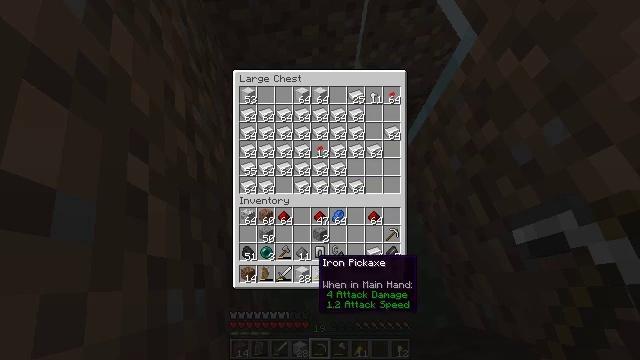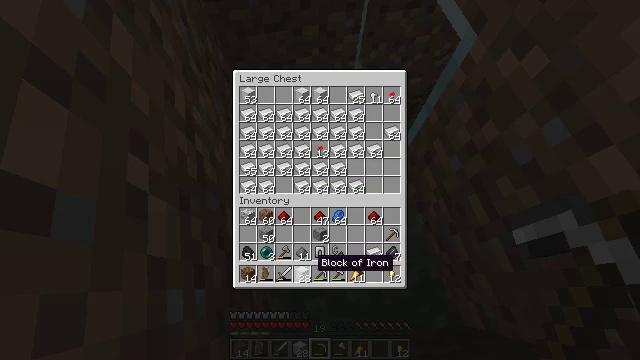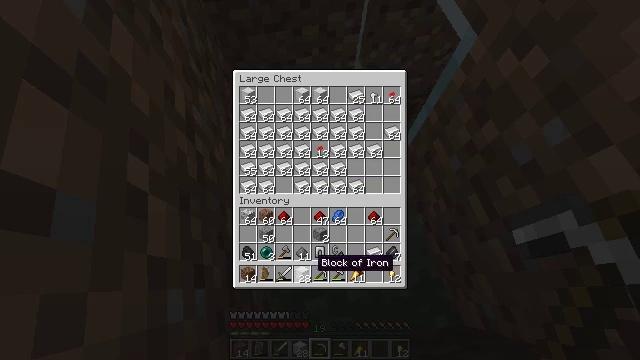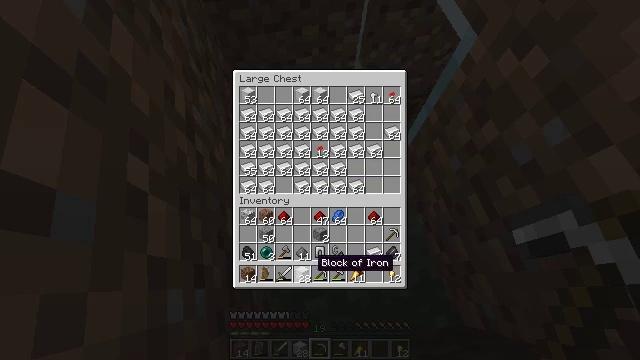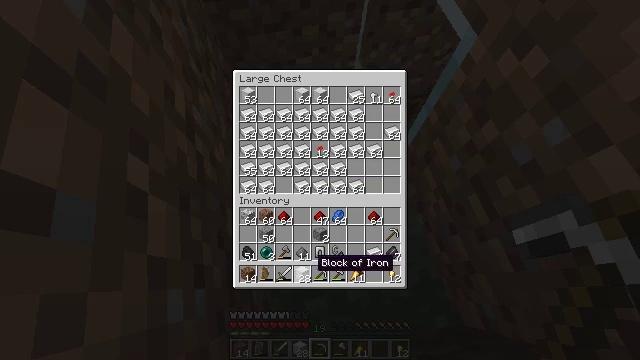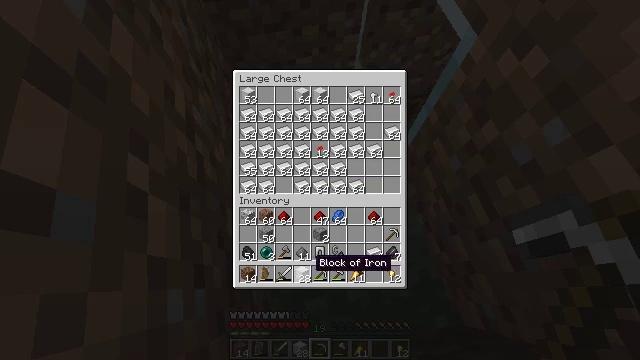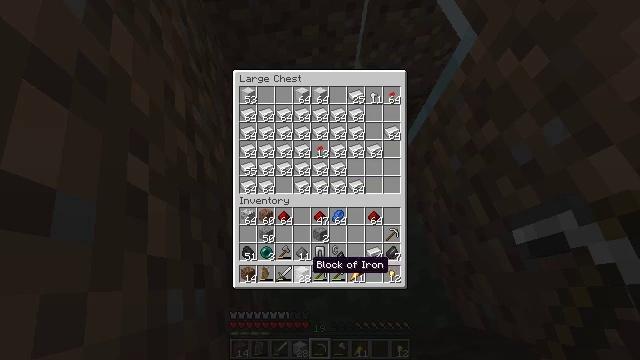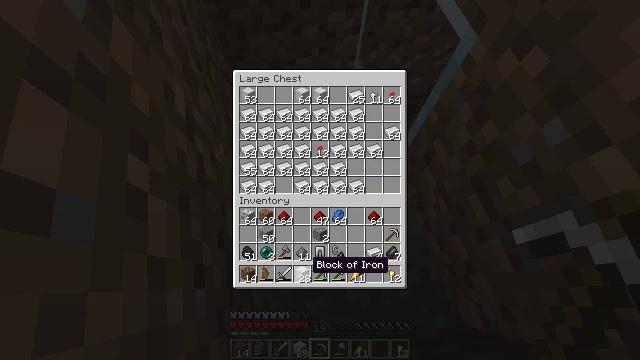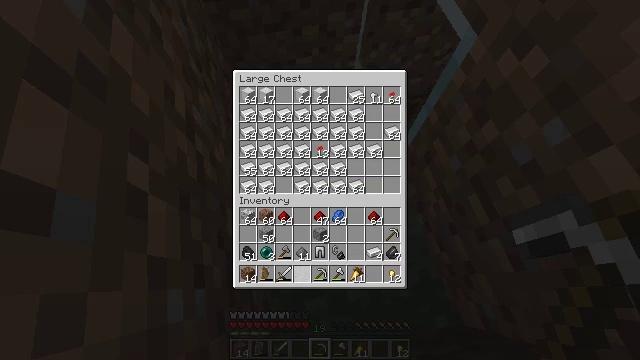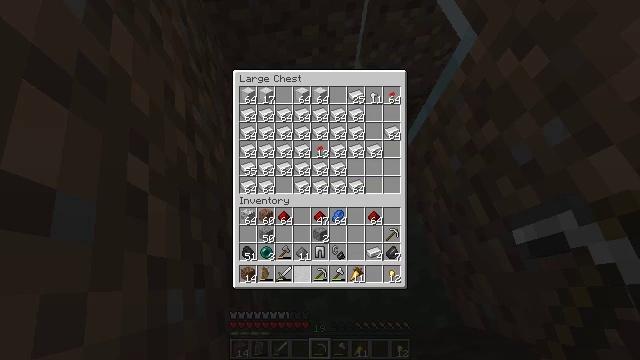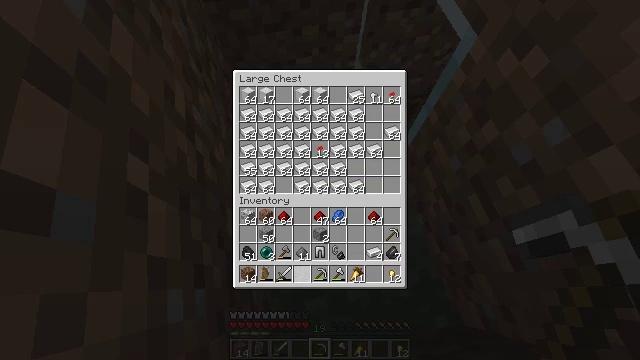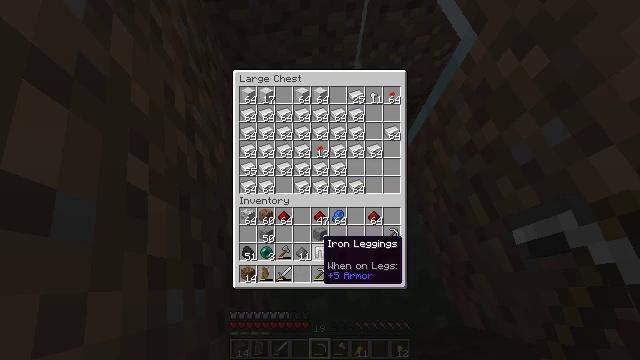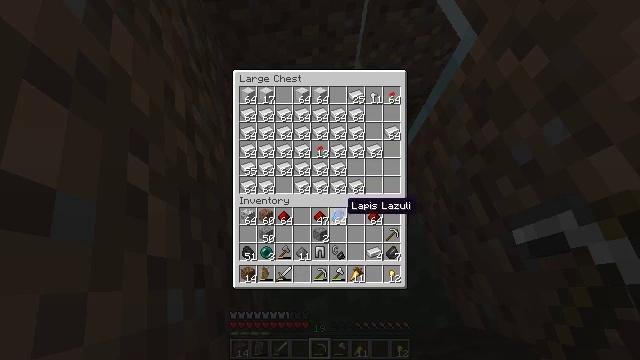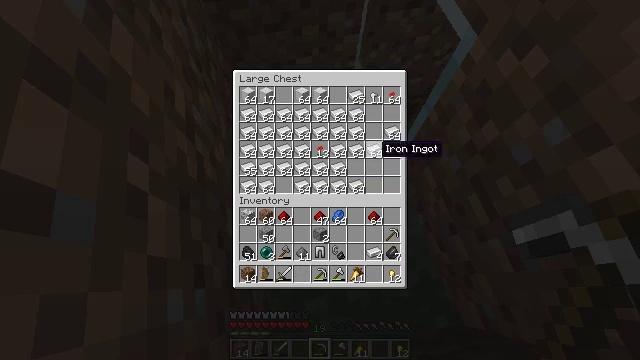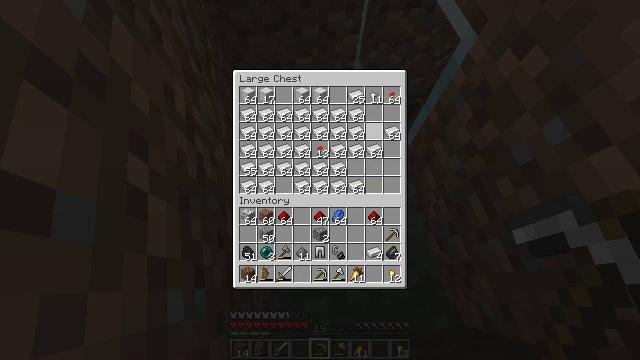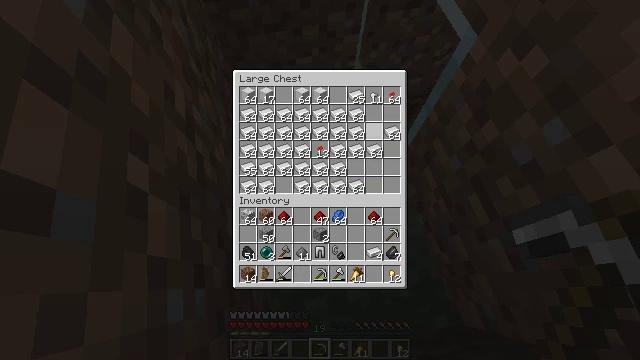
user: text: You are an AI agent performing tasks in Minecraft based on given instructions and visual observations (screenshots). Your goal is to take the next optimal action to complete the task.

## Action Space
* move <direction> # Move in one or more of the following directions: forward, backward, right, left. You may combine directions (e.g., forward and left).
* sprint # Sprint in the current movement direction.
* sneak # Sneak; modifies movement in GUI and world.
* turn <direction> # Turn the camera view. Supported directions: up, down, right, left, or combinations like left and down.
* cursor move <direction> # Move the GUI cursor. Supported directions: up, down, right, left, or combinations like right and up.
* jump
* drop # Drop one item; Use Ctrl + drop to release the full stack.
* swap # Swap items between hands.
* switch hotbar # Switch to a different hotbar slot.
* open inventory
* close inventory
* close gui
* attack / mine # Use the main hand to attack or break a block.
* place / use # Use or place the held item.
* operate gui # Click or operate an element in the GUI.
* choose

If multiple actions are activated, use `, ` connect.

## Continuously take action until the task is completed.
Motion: motion action
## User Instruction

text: Put iron ingots in the crafting grid to craft an iron block.
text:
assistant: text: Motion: sneak
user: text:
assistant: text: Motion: sneak
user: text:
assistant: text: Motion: sneak
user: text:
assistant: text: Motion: sneak
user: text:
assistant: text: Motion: sneak
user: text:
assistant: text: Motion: sneak
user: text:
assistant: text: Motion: sneak
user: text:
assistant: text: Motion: sneak, attack / mine
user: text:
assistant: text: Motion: sneak, attack / mine
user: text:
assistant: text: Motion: sneak, attack / mine
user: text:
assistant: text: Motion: sneak, turn right and up
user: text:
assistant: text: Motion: sneak, turn right and up
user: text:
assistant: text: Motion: sneak, turn right and up
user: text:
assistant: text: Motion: sneak, turn up
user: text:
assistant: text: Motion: sneak, turn up
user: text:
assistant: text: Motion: sneak
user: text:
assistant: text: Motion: sneak, turn left
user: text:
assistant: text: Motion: sneak, turn left and up
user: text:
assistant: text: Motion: sneak
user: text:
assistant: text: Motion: sneak
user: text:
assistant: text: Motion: sneak
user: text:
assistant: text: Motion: sneak, turn left
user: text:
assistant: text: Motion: sneak, turn left
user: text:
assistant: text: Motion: sneak, turn left
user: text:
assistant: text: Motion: sneak
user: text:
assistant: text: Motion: sneak, turn left
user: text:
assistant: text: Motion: sneak
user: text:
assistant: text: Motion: no_op
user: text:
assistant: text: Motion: no_op
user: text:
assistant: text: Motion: no_op